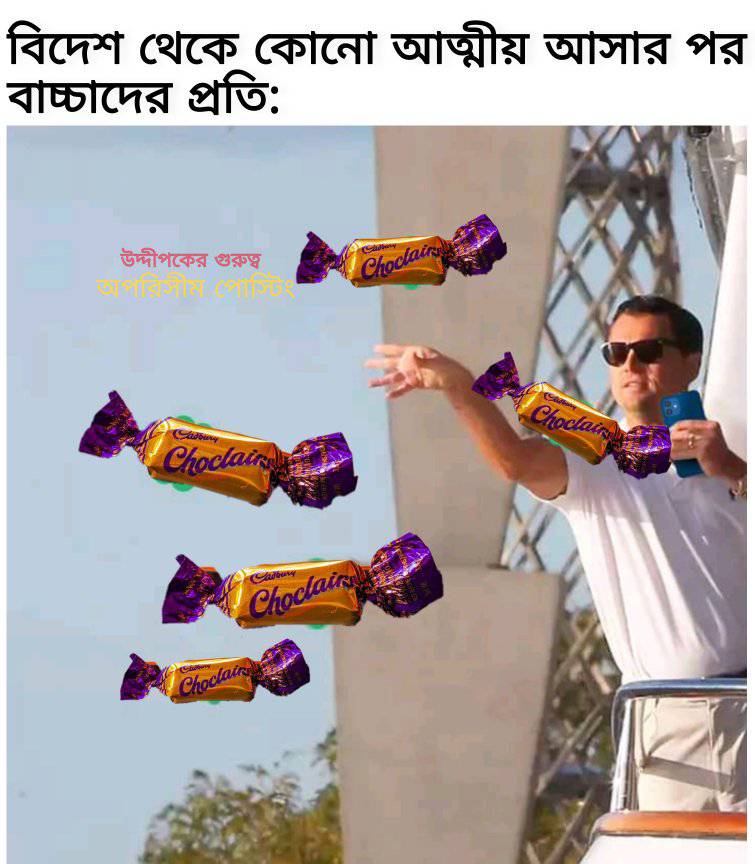
Caption: বিদেশ থেকে কোনো আত্নীয় আসার পর বাচ্চাদের প্রতি
Label: non-hate